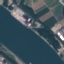
Label: River